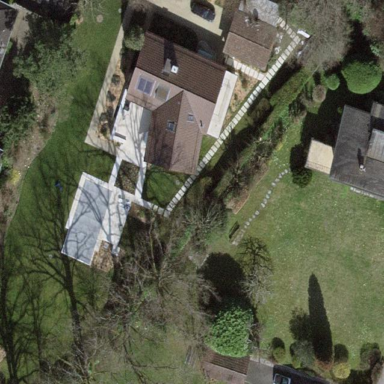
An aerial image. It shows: Garden surrounded by fence.